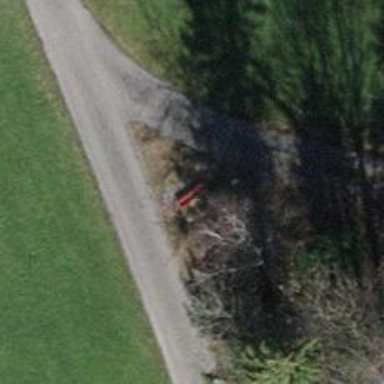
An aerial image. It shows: Bench.